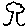
Label: tree